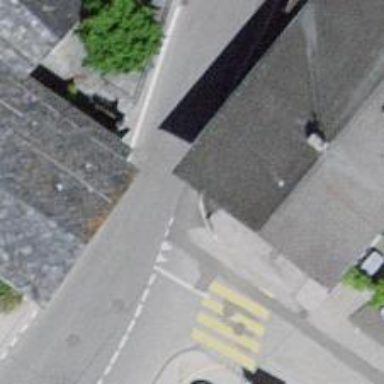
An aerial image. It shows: Sidewalk along the footway.